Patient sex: M
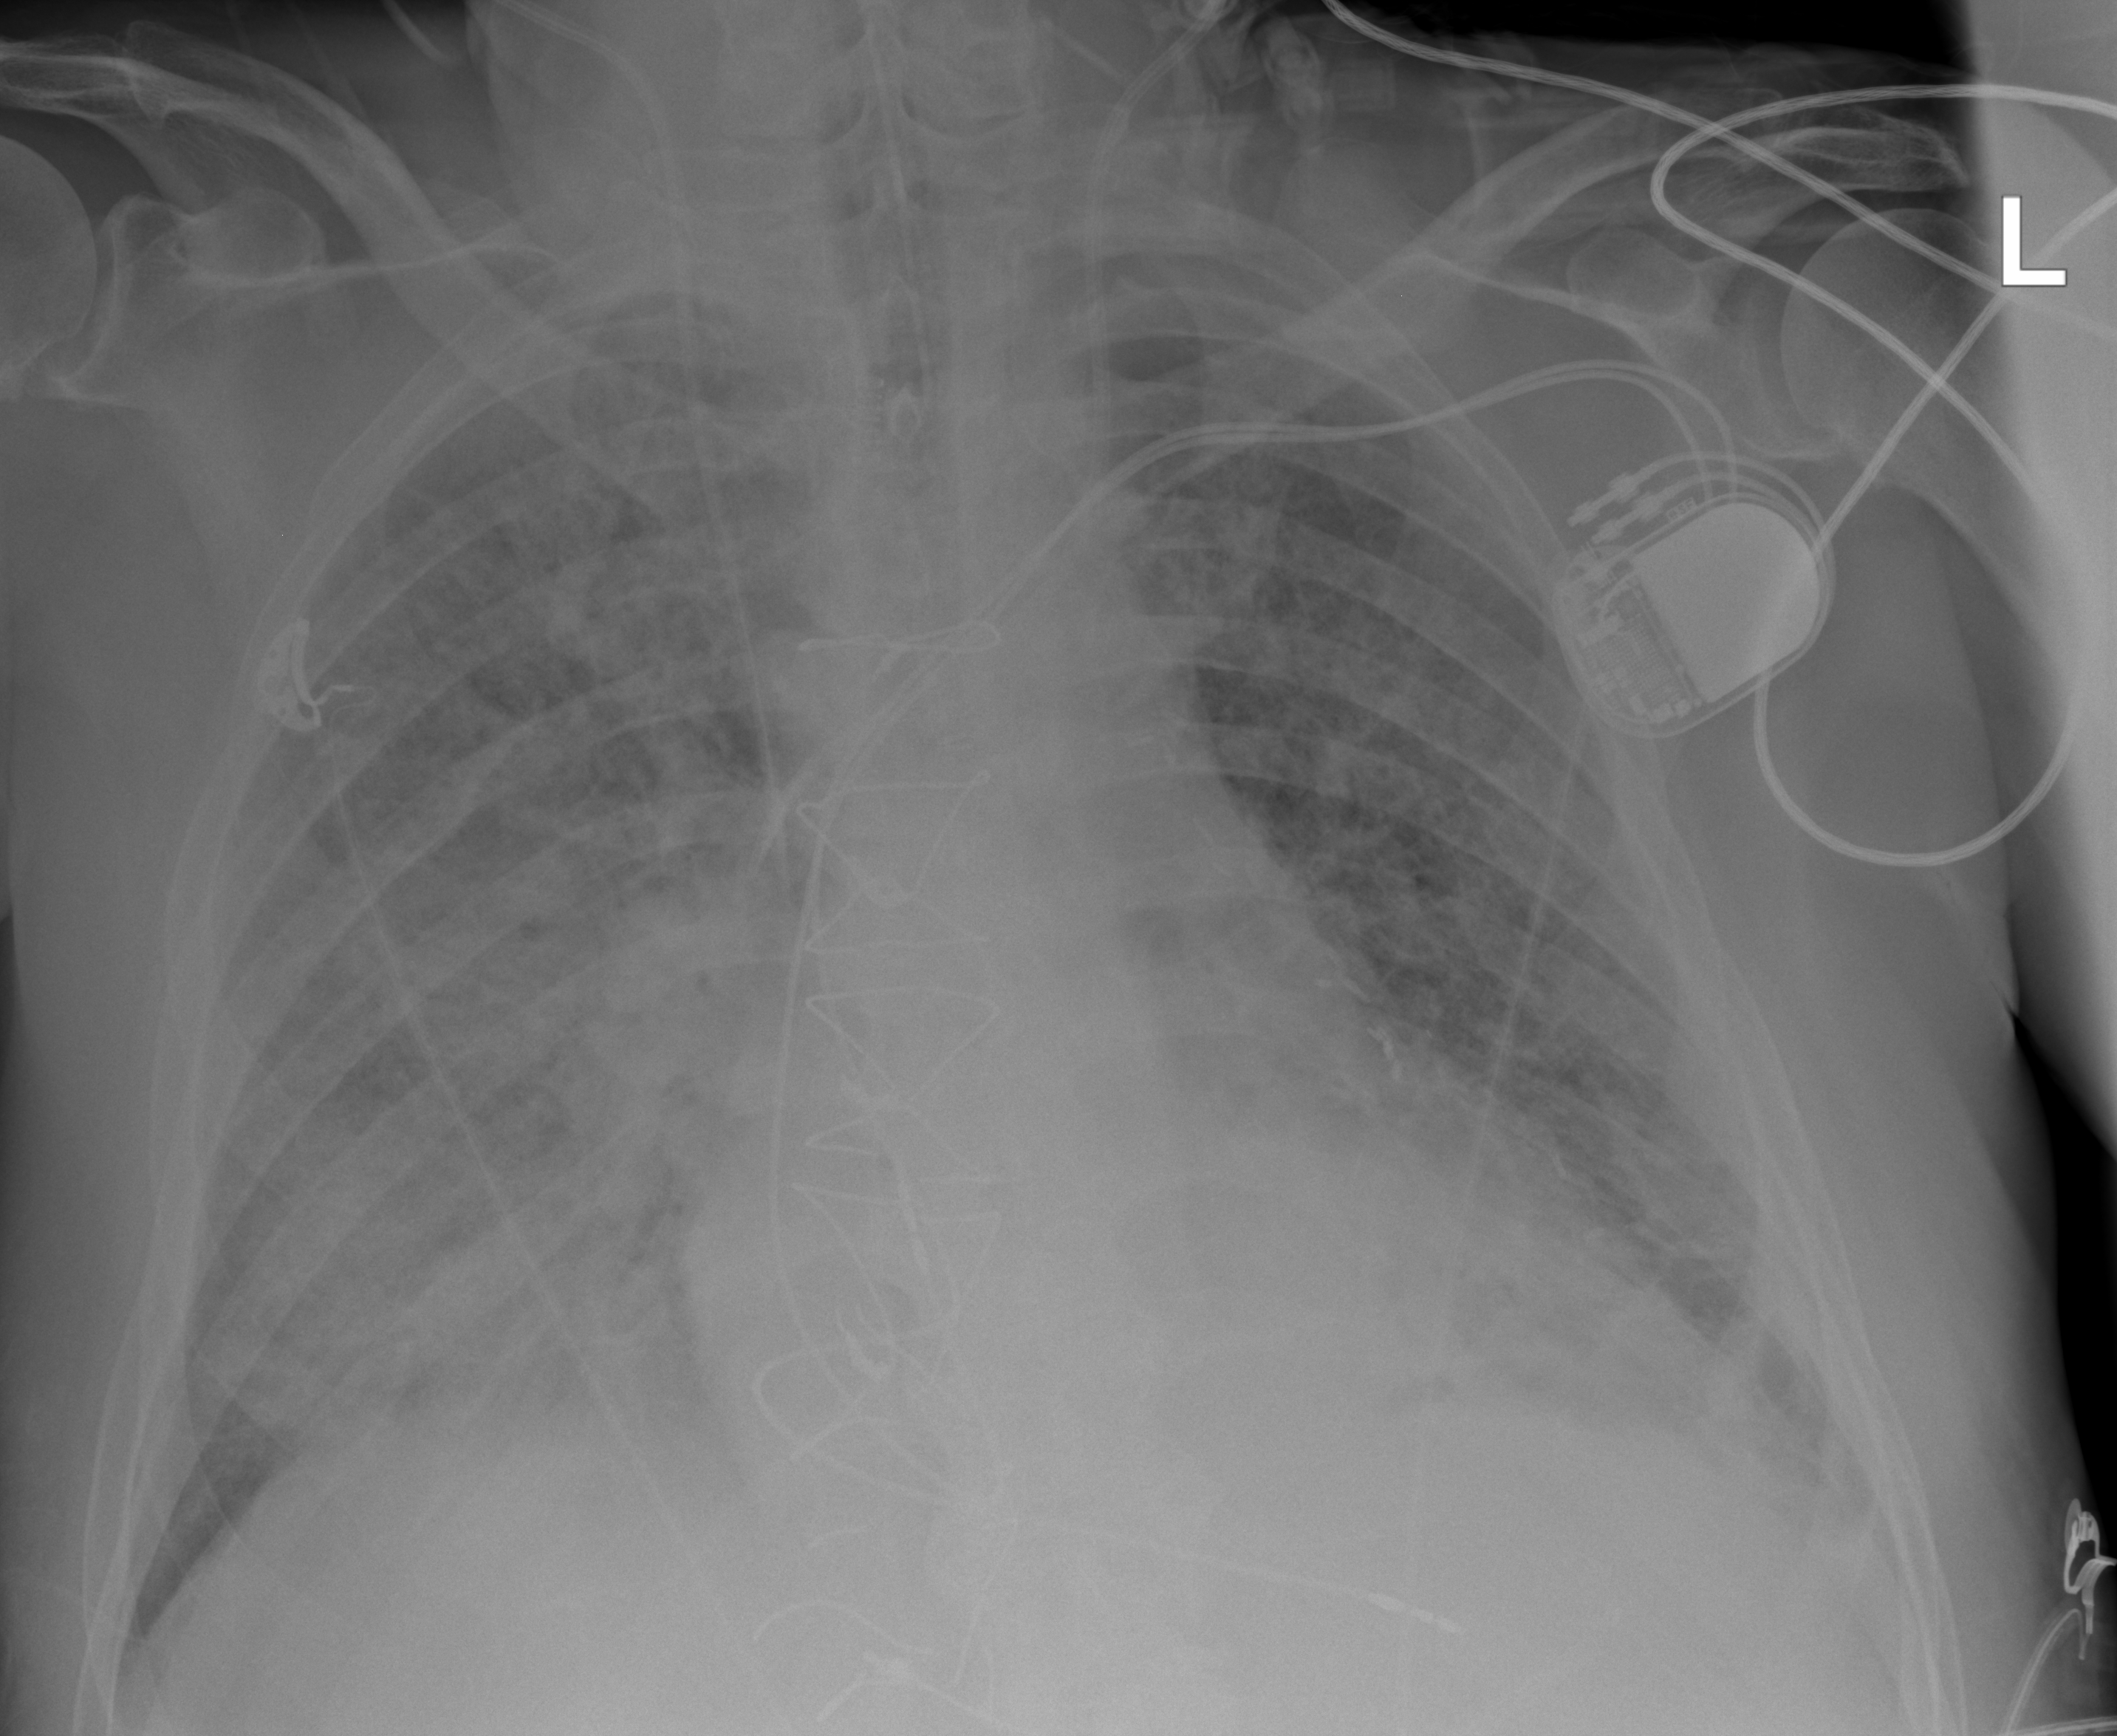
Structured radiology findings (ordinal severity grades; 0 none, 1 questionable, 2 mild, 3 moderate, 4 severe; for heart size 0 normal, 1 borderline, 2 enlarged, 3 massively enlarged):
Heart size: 2
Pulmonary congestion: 2
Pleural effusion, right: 0
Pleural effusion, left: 1
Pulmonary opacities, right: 3
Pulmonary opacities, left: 3
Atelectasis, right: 2
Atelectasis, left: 2